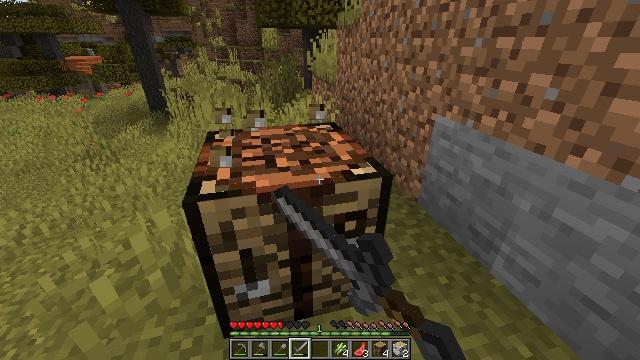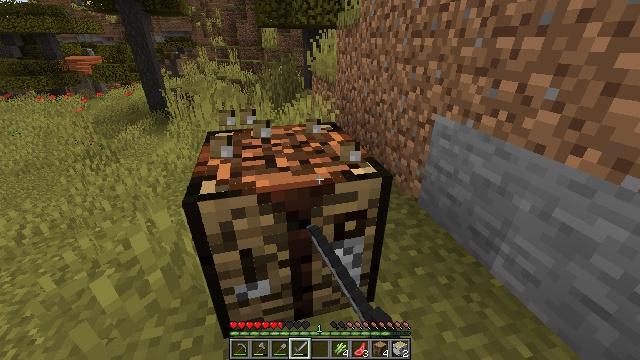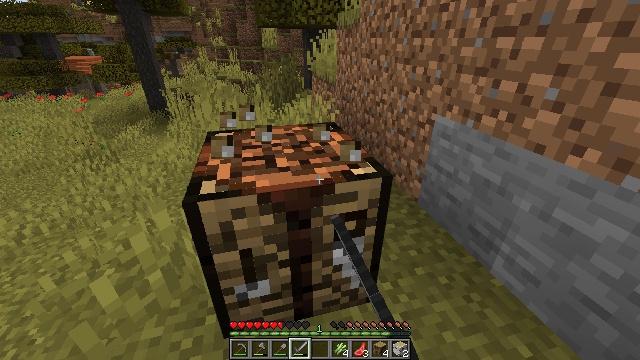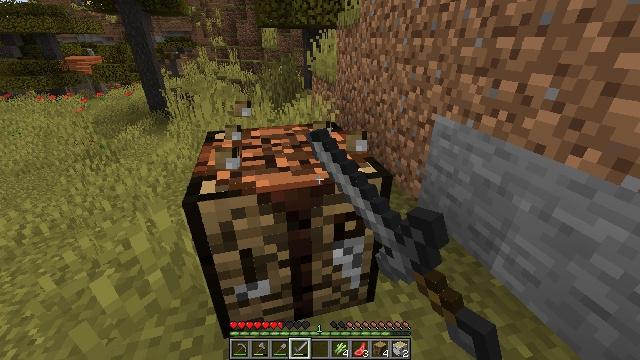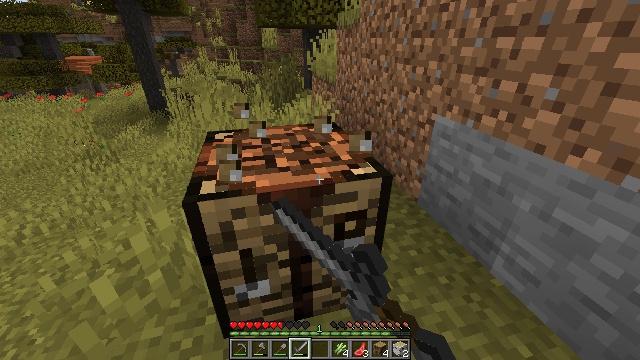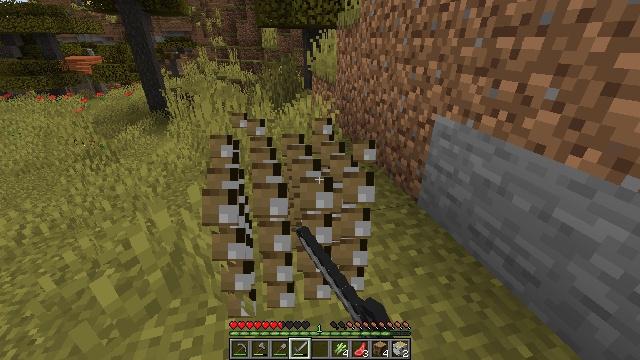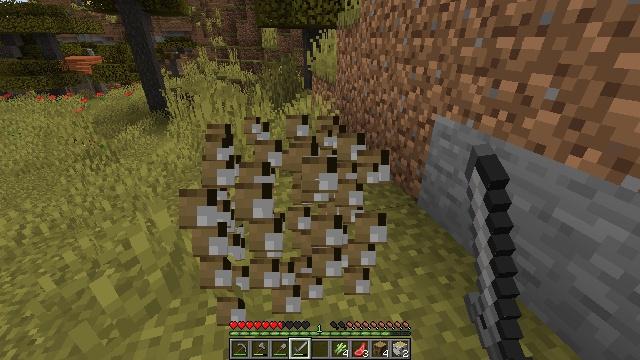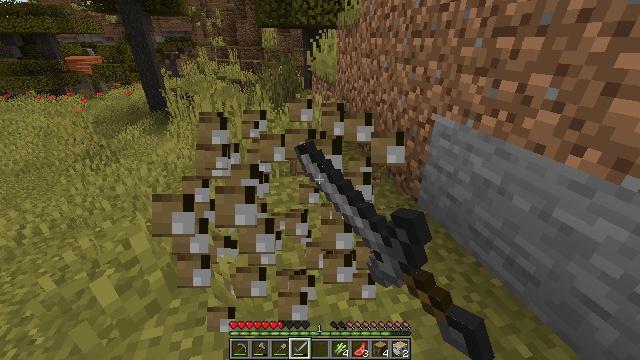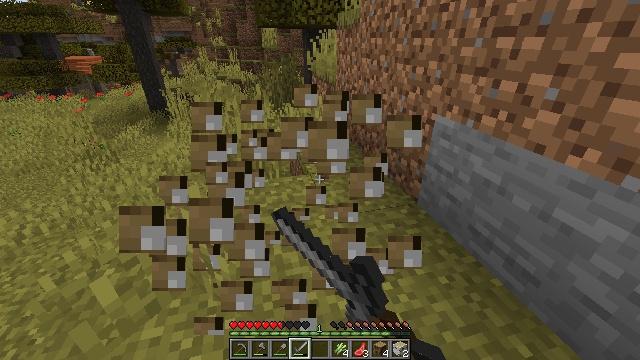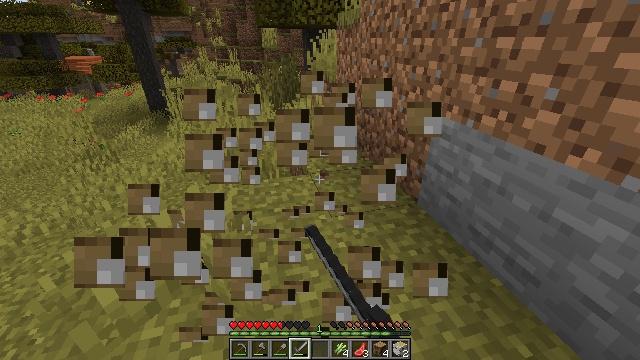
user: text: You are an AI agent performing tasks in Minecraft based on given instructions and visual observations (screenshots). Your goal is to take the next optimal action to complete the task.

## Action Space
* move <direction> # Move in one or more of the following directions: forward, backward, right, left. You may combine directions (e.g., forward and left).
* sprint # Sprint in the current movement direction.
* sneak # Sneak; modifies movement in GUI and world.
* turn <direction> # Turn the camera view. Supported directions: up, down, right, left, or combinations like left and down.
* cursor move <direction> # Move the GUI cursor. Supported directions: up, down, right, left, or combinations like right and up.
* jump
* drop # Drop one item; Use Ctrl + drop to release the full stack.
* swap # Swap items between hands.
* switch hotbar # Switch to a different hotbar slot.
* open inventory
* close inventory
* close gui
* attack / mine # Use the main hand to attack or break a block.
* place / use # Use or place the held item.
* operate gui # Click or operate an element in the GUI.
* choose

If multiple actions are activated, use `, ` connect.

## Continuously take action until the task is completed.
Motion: motion action
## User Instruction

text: Left click on the crafting table
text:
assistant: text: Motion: attack / mine
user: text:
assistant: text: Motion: attack / mine
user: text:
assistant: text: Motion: attack / mine
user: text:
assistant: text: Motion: attack / mine
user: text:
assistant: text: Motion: attack / mine
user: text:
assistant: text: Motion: attack / mine
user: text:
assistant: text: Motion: attack / mine
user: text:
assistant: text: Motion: attack / mine
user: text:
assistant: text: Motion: attack / mine
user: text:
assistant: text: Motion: attack / mine